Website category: university
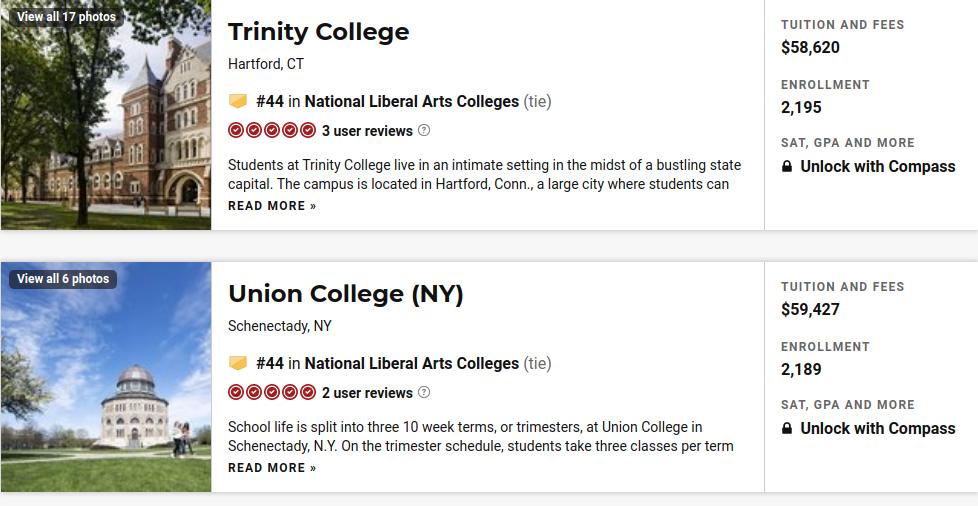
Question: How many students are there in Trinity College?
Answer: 2,195

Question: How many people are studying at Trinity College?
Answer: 2,195

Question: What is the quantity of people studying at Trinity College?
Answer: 2,195

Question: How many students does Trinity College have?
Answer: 2,195

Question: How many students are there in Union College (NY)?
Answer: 2,189

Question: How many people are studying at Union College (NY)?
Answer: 2,189

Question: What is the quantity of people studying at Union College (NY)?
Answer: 2,189

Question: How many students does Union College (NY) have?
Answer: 2,189

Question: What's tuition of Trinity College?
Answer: $58,620

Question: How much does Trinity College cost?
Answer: $58,620

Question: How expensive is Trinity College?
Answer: $58,620

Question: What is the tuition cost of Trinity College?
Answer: $58,620

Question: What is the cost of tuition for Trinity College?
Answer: $58,620

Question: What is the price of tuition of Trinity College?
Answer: $58,620

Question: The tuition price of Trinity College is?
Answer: $58,620

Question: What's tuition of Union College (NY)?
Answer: $59,427

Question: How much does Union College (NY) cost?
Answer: $59,427

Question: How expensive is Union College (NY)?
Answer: $59,427

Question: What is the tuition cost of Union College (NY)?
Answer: $59,427

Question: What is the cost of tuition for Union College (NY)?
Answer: $59,427

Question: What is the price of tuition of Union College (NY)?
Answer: $59,427

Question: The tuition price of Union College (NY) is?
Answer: $59,427

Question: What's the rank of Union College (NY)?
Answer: #44

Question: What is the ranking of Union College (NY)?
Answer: #44

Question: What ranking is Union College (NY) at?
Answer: #44

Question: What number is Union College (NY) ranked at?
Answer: #44

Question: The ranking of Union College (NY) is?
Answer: #44

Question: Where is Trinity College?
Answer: Hartford, CT

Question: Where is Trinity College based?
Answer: Hartford, CT

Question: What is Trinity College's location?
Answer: Hartford, CT

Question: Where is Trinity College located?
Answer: Hartford, CT

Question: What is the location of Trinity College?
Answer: Hartford, CT

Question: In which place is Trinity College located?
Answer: Hartford, CT

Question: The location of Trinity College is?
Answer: Hartford, CT

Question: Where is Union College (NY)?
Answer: Schenectady, NY

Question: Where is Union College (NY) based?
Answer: Schenectady, NY

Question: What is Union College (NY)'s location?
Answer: Schenectady, NY

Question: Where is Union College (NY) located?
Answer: Schenectady, NY

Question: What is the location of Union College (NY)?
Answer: Schenectady, NY

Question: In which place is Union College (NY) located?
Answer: Schenectady, NY

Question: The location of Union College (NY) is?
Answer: Schenectady, NY

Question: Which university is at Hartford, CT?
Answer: Trinity College

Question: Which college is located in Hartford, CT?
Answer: Trinity College

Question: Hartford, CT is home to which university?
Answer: Trinity College

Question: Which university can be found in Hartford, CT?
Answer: Trinity College

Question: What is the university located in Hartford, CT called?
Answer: Trinity College

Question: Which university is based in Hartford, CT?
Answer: Trinity College

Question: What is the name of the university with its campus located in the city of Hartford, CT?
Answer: Trinity College

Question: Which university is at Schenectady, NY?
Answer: Union College (NY)

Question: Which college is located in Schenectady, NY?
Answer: Union College (NY)

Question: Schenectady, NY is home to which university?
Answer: Union College (NY)

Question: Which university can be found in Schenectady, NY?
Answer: Union College (NY)

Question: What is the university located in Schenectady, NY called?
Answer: Union College (NY)

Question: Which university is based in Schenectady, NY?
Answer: Union College (NY)

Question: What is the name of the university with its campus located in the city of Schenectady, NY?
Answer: Union College (NY)